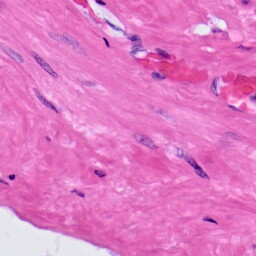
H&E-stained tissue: Prostate